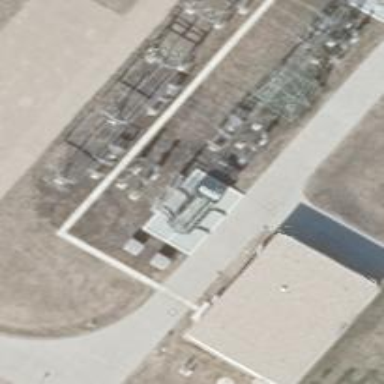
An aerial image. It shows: Switch for power supply.